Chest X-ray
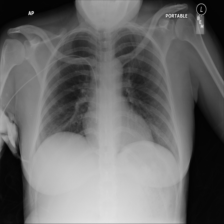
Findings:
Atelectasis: negative
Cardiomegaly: negative
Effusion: negative
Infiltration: negative
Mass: negative
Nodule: negative
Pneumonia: negative
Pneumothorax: negative
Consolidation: negative
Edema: negative
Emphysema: negative
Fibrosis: negative
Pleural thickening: negative
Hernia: negative